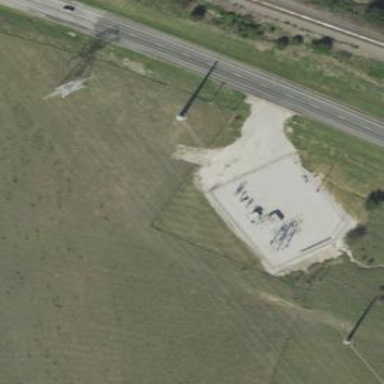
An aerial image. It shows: Distribution power substation secured by fence.